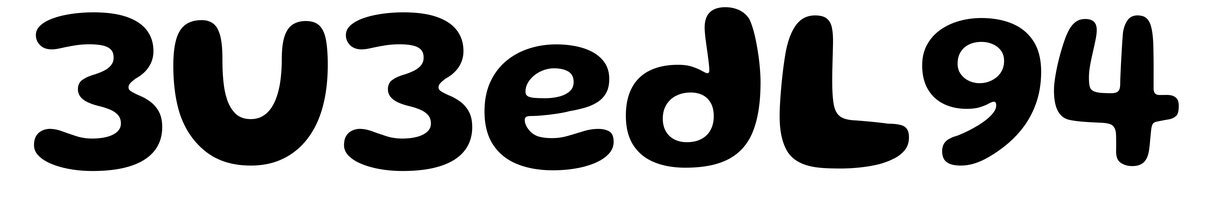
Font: Gluten_SemiBold